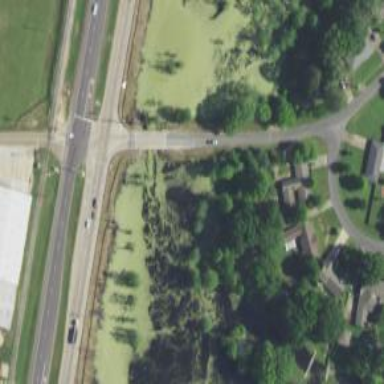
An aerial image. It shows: Tertiary road with bridge.